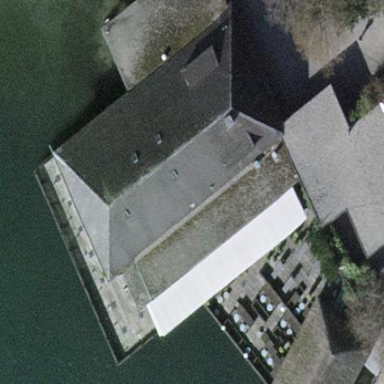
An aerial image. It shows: Man-made pier.